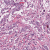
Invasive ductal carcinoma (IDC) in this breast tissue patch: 1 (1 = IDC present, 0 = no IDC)